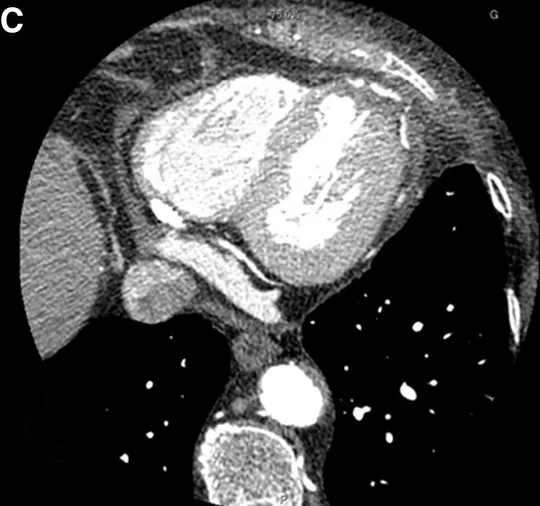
C) Postoperative computed tomography scan showing the good result with partial exclusion of the diverticulum.
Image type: radiology (ct)